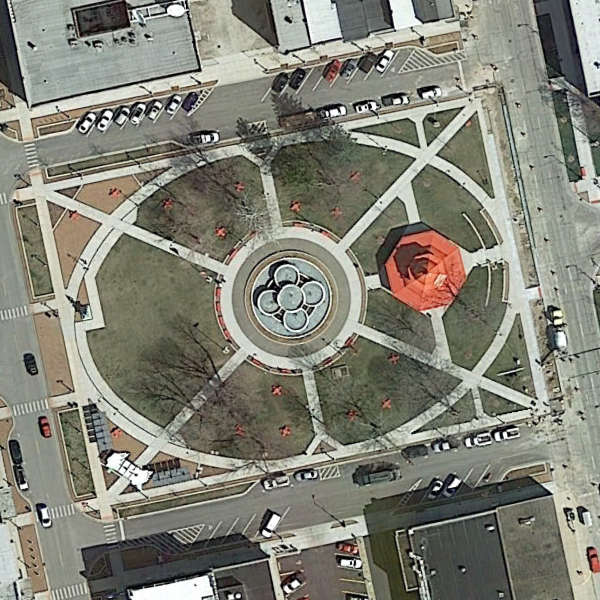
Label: Square